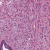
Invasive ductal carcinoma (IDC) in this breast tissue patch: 1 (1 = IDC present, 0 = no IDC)